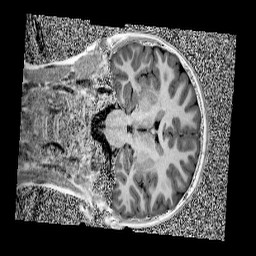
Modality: UNIT1
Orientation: coronal
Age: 9
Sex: male
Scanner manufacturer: siemens
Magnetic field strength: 3 T
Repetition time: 4 s
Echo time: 0.00299 s